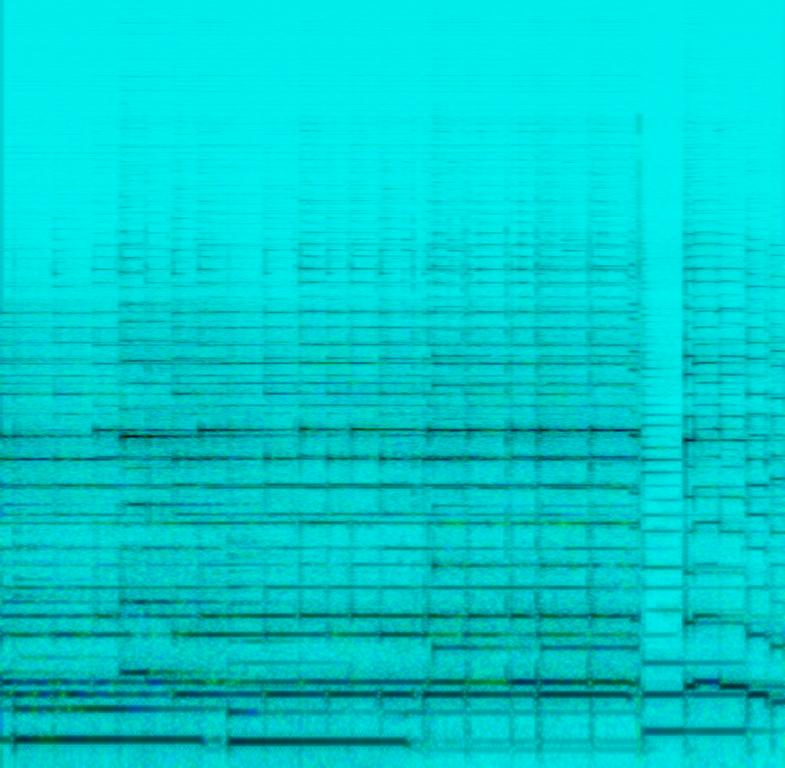
The low quality recording features an emotional electric guitar melody played with two different reverb pedal effects, one after the other. It sounds like the player is comparing the two reverbs. The recording is a bit noisy.